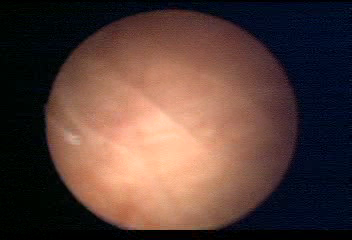
Modality: WLC
Class: Normal mucosa
Bladder cancer association: No